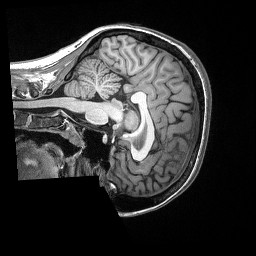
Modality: T1w
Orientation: sagittal
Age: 24
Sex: female